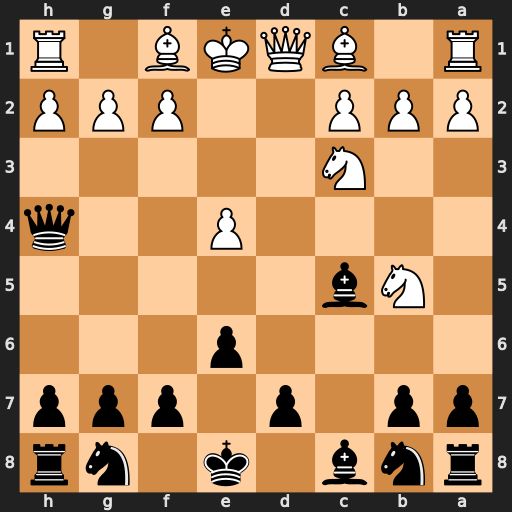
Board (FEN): rnb1k1nr/pp1p1ppp/4p3/1Nb5/4P2q/2N5/PPP2PPP/R1BQKB1R
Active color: b
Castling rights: KQkq
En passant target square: -
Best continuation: Qxf2#